Question: There are Supplier model and User model in my project, every Supplier has a few Users
Supplier model
'''
public class SupplierRow
{
public Guid Id { get; set; }
public string FullName { get; set; }
public bool Subscribed { get; set; }
public bool Active { get; set; }
public int Visits { get; set; }
public List<UserRow> Users { get; set; }
public bool AllInactive
{
get
{
foreach (UserRow ur in Users)
{
if (ur.Status == 1) return false;
}
return true;
}
}
}
'''
and User model
'''
public class UserRow
{
public Guid Id { get; set; }
public string FullName { get; set; }
public string Name { get; set; }
public string Email { get; set; }
public int Status { get; set; }
public int Role { get; set; }
public Guid SupplierId { get; set; }
}
'''
then I use my models in controller
'''
public ActionResult Grid(bool? active)
{
var suppliers = Context.Suppliers.AsNoTracking()
.WhereIf(active != null, e => e.Active == active)
.Select(e => new SupplierRow
{
Id = e.Id,
FullName = e.FullName,
Active = e.Active,
Visits = e.Visits,
})
.ToList();
List<Guid> supplierIds = new List<Guid>();
foreach (SupplierRow sr in suppliers)
{
supplierIds.Add(sr.Id);
}
var users = Context.Users.AsNoTracking()
.Where(e => supplierIds.Contains(e.SupplierId.Value))
.Select(e => new UserRow
{
Id = e.Id,
FullName = e.FullName,
Email = e.Email,
Name = e.Name,
Status = e.Status,
Role = e.Role,
SupplierId = e.SupplierId.Value
}).ToList();
foreach (UserRow ur in users)
{
foreach (SupplierRow sr in suppliers)
{
if (ur.SupplierId == sr.Id)
{
sr.Users.Add(ur);
}
}
}
return PartialView("_Grid", suppliers);
}
'''
but when I try to debug my project I get some exception here

What's wrong? How can I fix that?
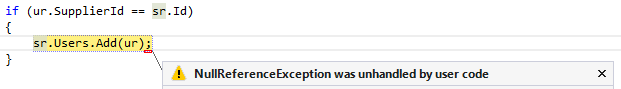
Answer: Your 'Users' list are not initialized. Create a new list before accessing it 'Users = new List<UserRow>();' You can change the 'SupplierRow' class:
'''
public class SupplierRow {
private List<UserRow> users = new List<UserRow>();
public List<UserRow> Users
{
get { return users; }
set { users = value; }
}
...
}
'''
or in the constructor:
'''
public class SupplierRow
{
public SupplierRow()
{
Users = new List<UserRow>();
}
public List<UserRow> Users { get; set; }
...
}
'''
or before accessing it:
'''
foreach (UserRow ur in users)
{
foreach (SupplierRow sr in suppliers)
{
sr.Users = new List<UserRow>();
if (ur.SupplierId == sr.Id)
{
sr.Users.Add(ur);
}
}
}
'''
or you can just use linq:
'''
foreach (SupplierRow sr in suppliers)
{
sr.Users = users.Where(user => user.SupplierId == sr.Id);
}
return PartialView("_Grid", suppliers);
'''